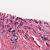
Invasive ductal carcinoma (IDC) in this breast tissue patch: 1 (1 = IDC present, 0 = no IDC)